Question: Below you will see a picture of beatiful pastry called "<URL>" from Turkey. It is taken from iPad 2, therefore it is a JPEG with dimensions .

The problem is, when I use <URL> method, the image it strangely imports is to a 'BufferedImage' rotated to left and becomes .
I reproduced this in my Sun JVM 1.6.0_29 on OS X and Sun JVM 1.6.0_26 on Debian. Here's the code:
'''
public class Main {
public static void main(String[] args) throws Exception {
FileInputStream stream = new FileInputStream(new File("IMG_0159.JPG"));
BufferedImage img = ImageIO.read(stream);
System.out.println("width:" + img.getWidth() + " height:"
+ img.getHeight());
}
}
'''
It outputs 'width:960 height:720', and when I save this output image, it is rotated to left as I told before. If you would like to reproduce this, download code and picture from <URL> and run the following commands to build and run:
'''
javac Main.java && java Main
'''
You may see the JPG in the archive as already rotated, however it appears 720*960 on OS X, iPad, iPhone and as you see above, it is uploaded correctly to imgur.com. And it is also opened correctly in Adobe Photoshop, uploaded to Facebook correctly etc.
What could be the problem here?
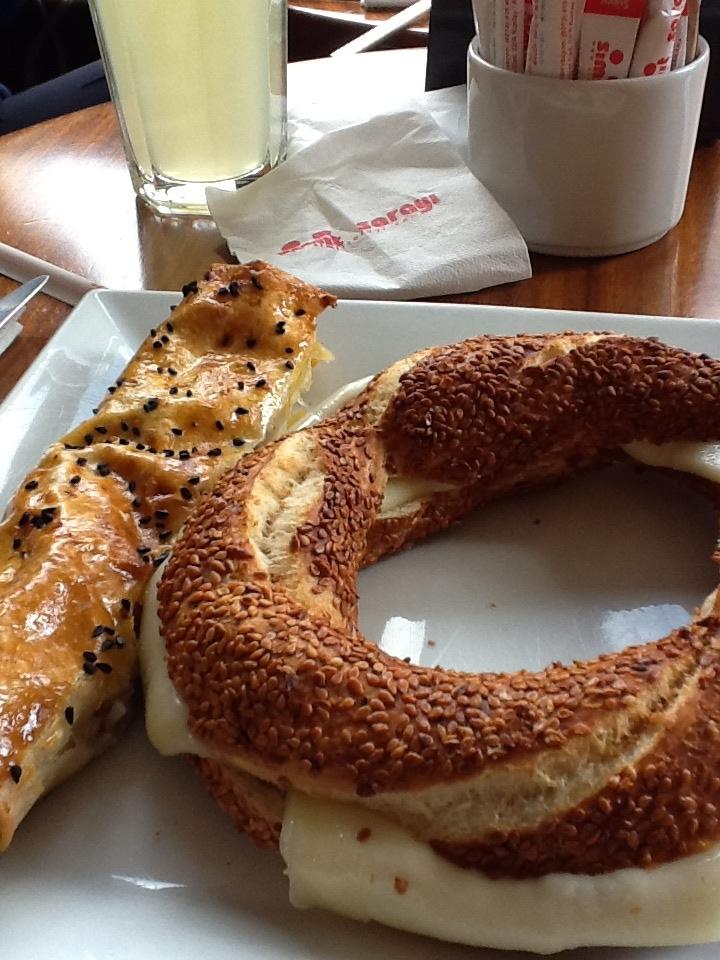
Answer: The photo was probably taken holding the iPad in portrait mode, and therefore contains EXIF orientation information, which ImageIO ignores, but you can use other libraries, like Apache Sanselan to correctly handle it.
So the image itself is 960x720, but MacOS, ImgUR, Facebook etc correctly take the EXIF info into account.
And simit looks delicious :)